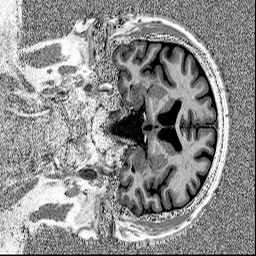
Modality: MP2RAGE
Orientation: coronal
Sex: male